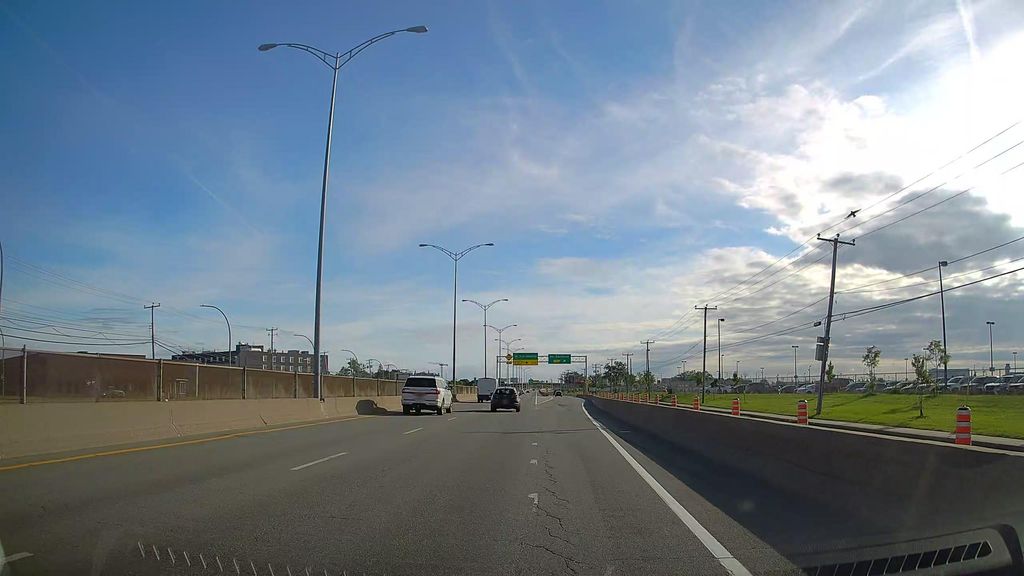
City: montreal